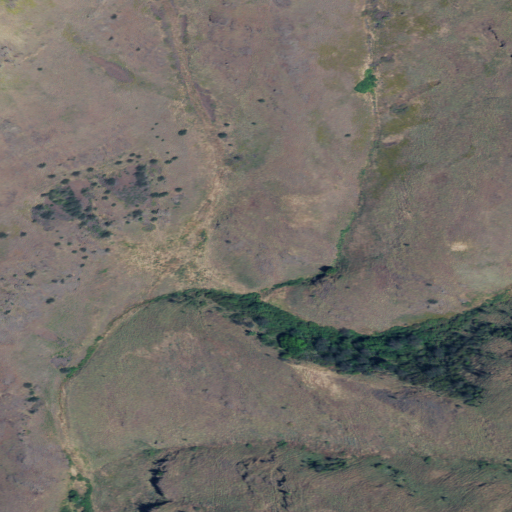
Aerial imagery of depression(s) in Oregon named Maxwell Basin containing grassland, evergreen forest, and shrub